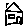
Label: house